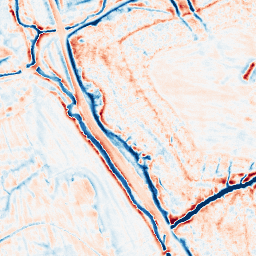
Category: edge_preserving
Decomposition family: bilateral
Decomposition parameters: d: 15
sigma_color: 25
sigma_space: 100
Upsampling method: regularized
Upsampling parameters: scale: 2
lambda_reg: 0.01
Upsampling scale: 2